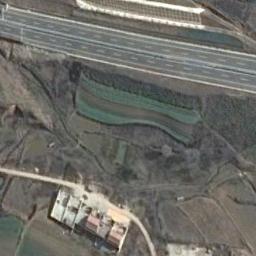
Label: freeway